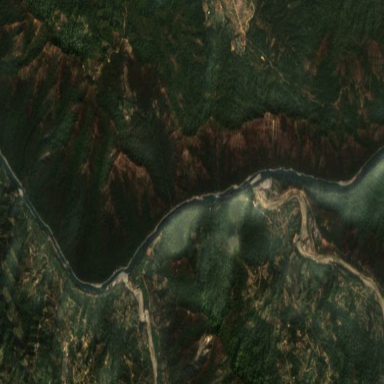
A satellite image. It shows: River flowing through the landscape.